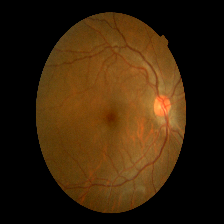
Diabetic retinopathy grade: Mild